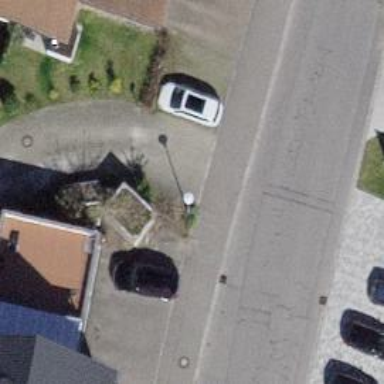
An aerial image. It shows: Residential road surfaced with paving stones.